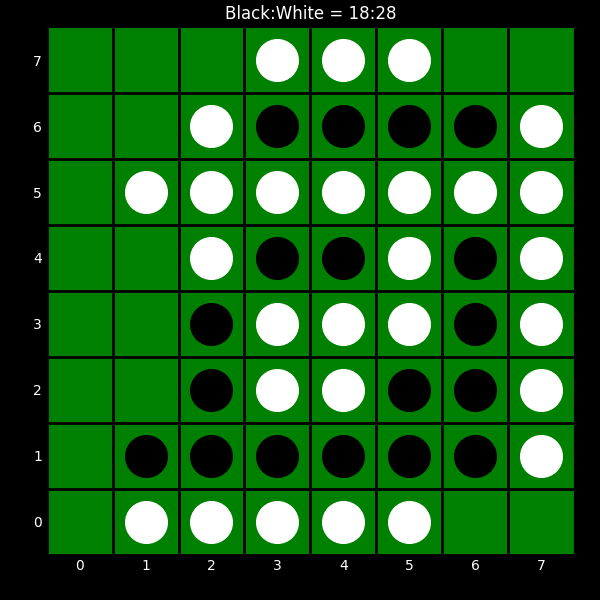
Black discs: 18
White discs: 28